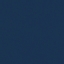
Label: SeaLake